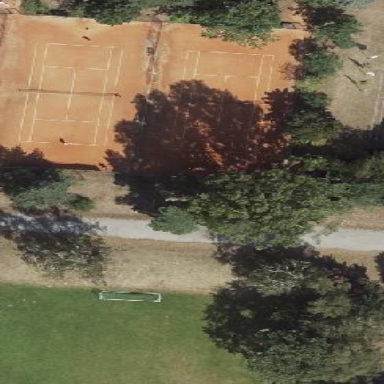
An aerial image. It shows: Tennis court on the leisure land pitch.